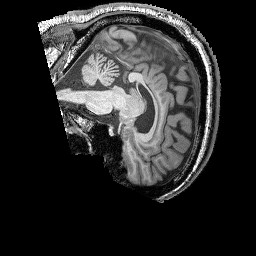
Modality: T1w
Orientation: sagittal
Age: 42
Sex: male
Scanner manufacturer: siemens
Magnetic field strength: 3 T
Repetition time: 2.25 s
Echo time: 0.00411 s